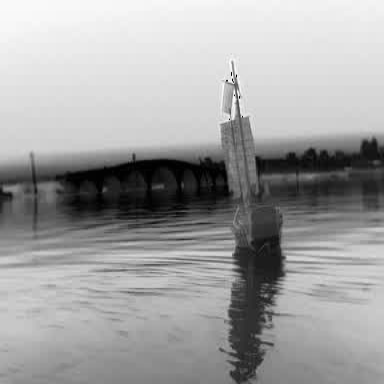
There is a sailboat in the infrared image.